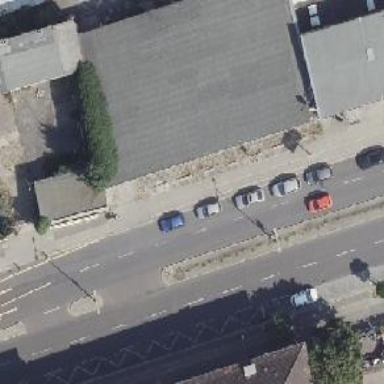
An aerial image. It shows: Secondary road with asphalt surface and lane markings. It has cycle track on the right side and parking lane on the right side. It is dual carriageway.